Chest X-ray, PA view. Patient: 73 years old, sex M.
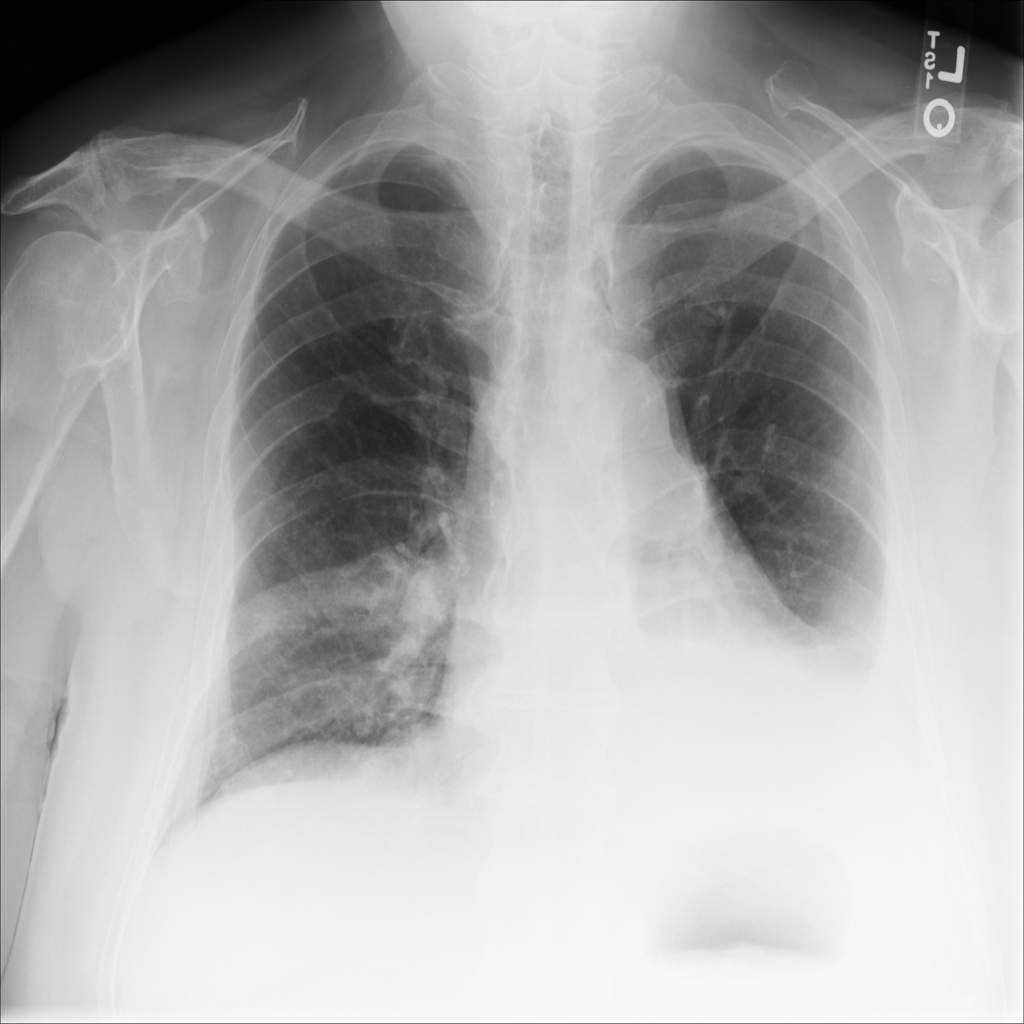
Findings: Effusion